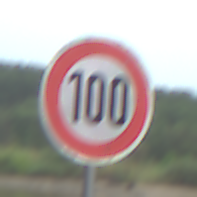
Verkehrszeichen: Geschwindigkeit100
Umgebung: Roofed, Beach
Tageszeit: Midday
Wetter: Overcast
Licht: Natural
Jahreszeit: NotSpecified
Kontrast: LowContrast